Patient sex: M
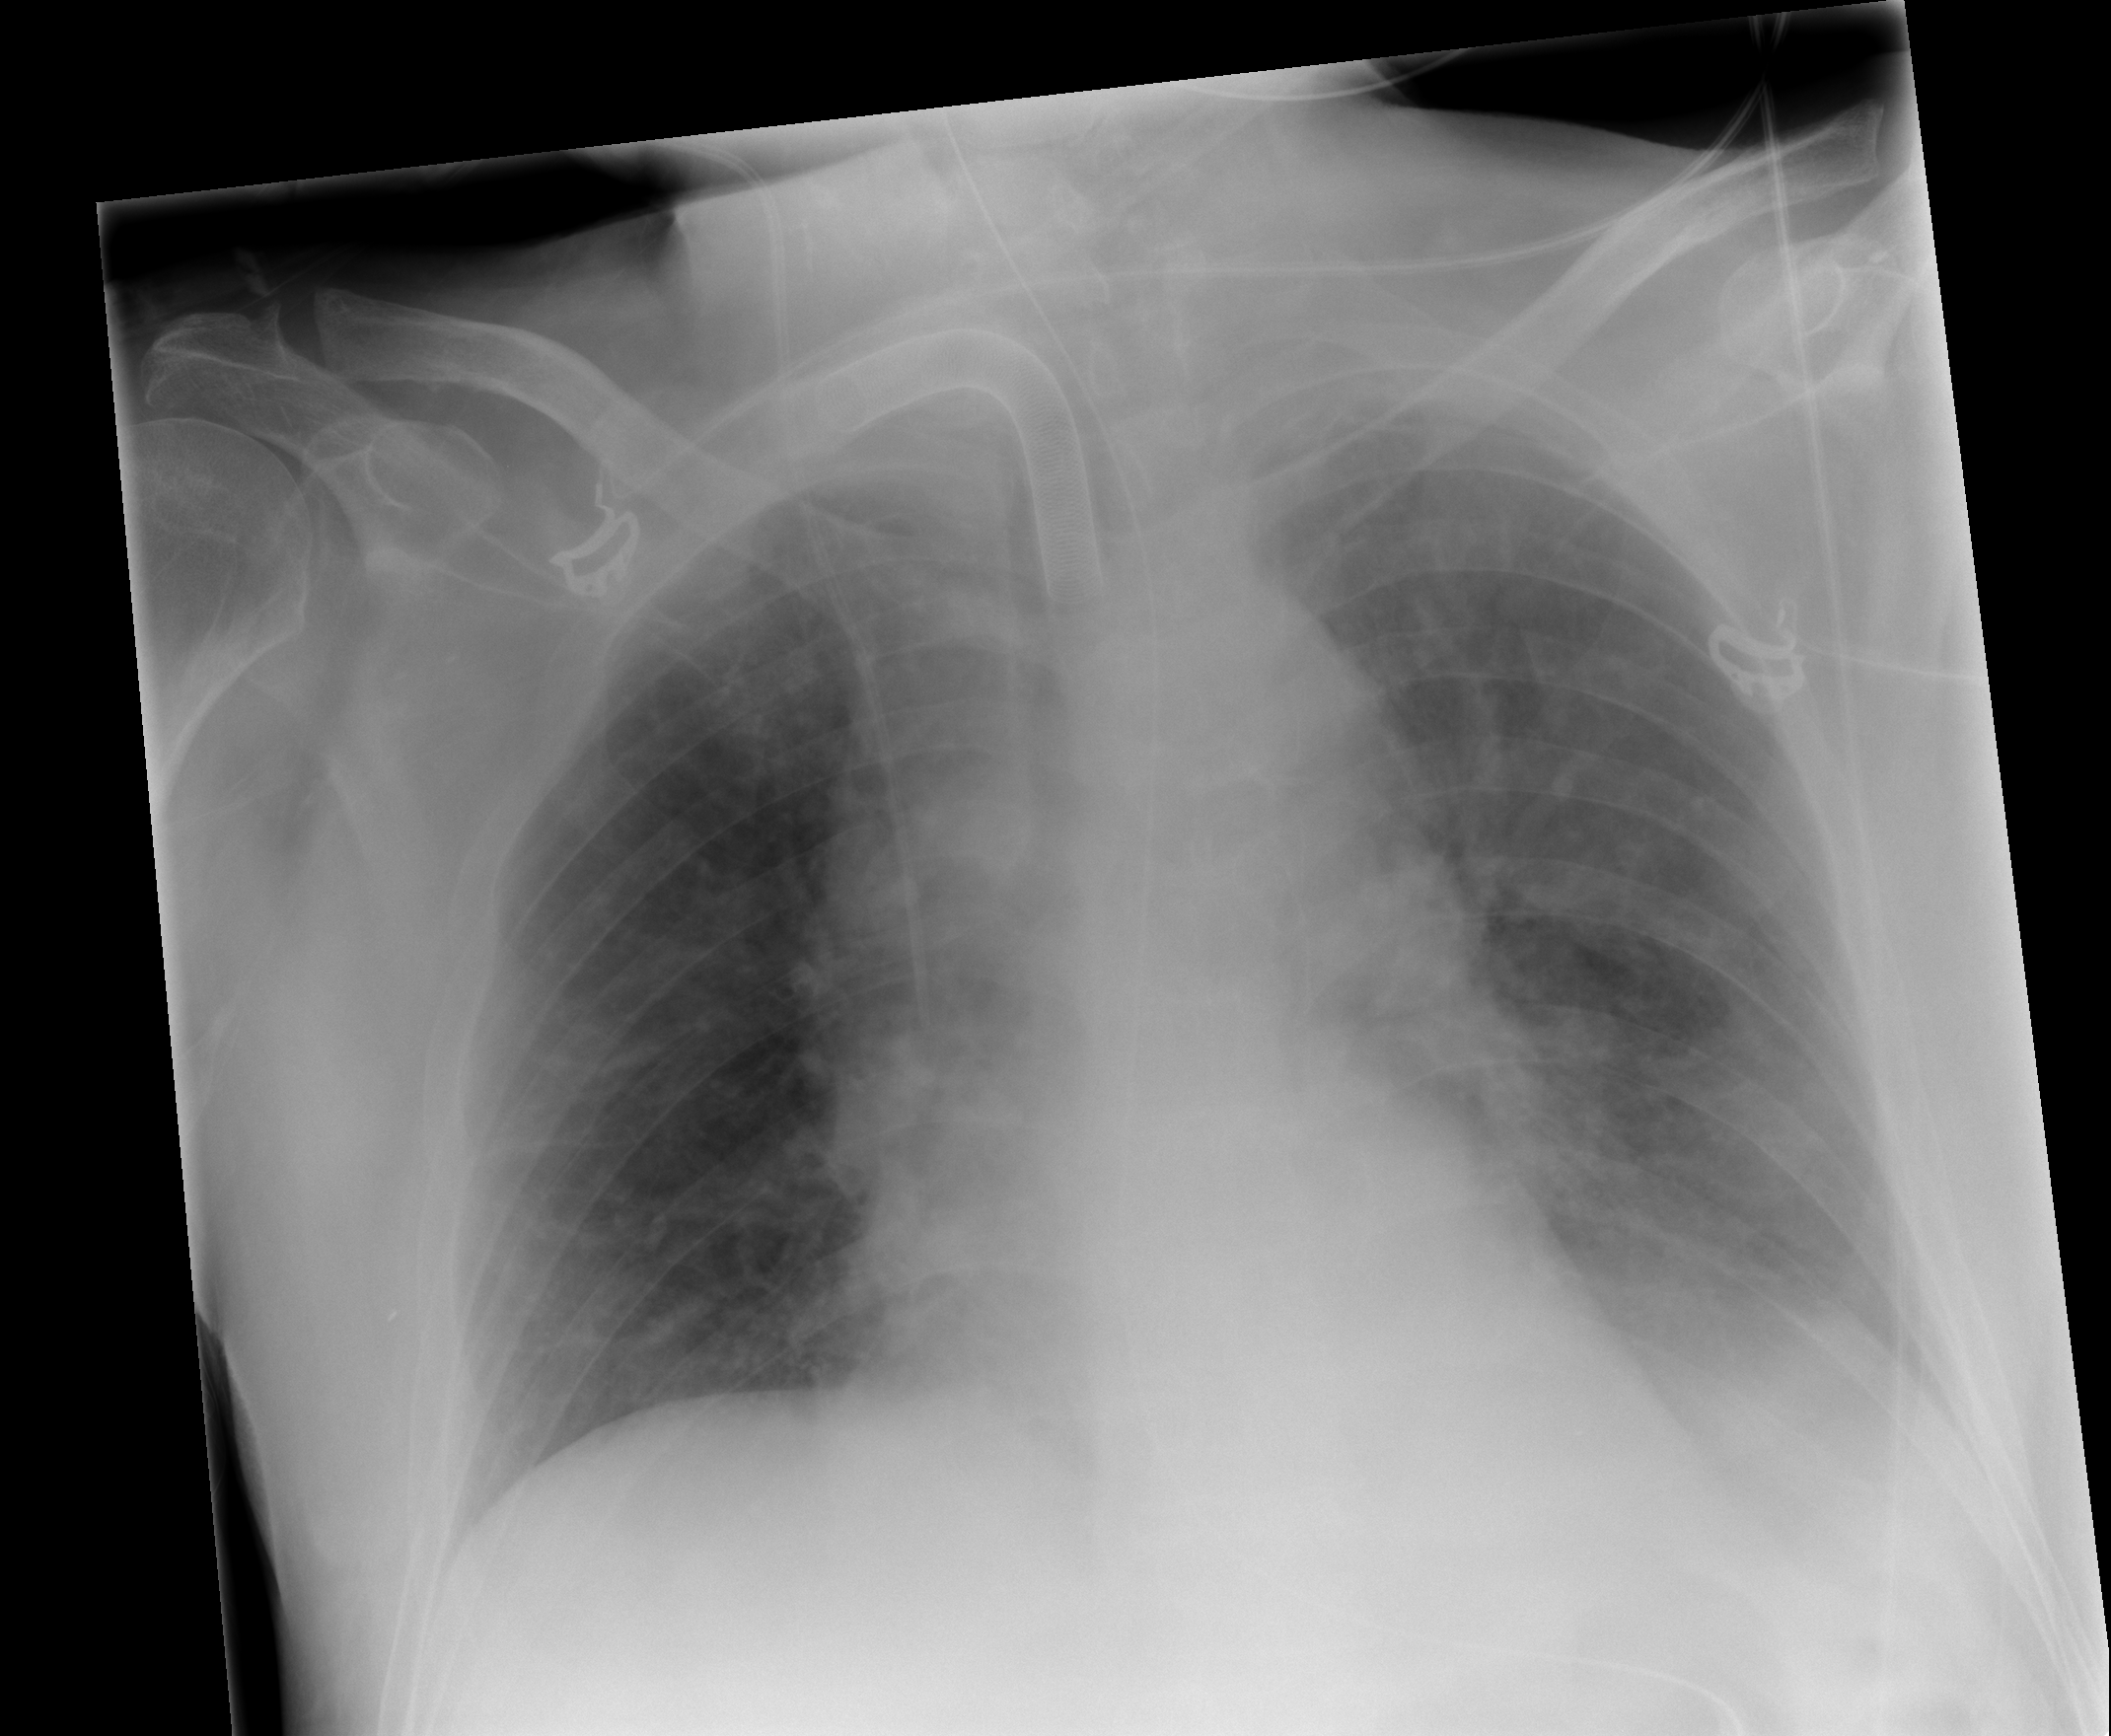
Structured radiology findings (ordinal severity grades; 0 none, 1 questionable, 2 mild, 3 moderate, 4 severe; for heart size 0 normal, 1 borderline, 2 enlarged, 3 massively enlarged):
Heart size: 0
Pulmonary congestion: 1
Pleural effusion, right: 1
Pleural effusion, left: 2
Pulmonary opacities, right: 0
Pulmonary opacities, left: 2
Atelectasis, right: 0
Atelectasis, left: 2